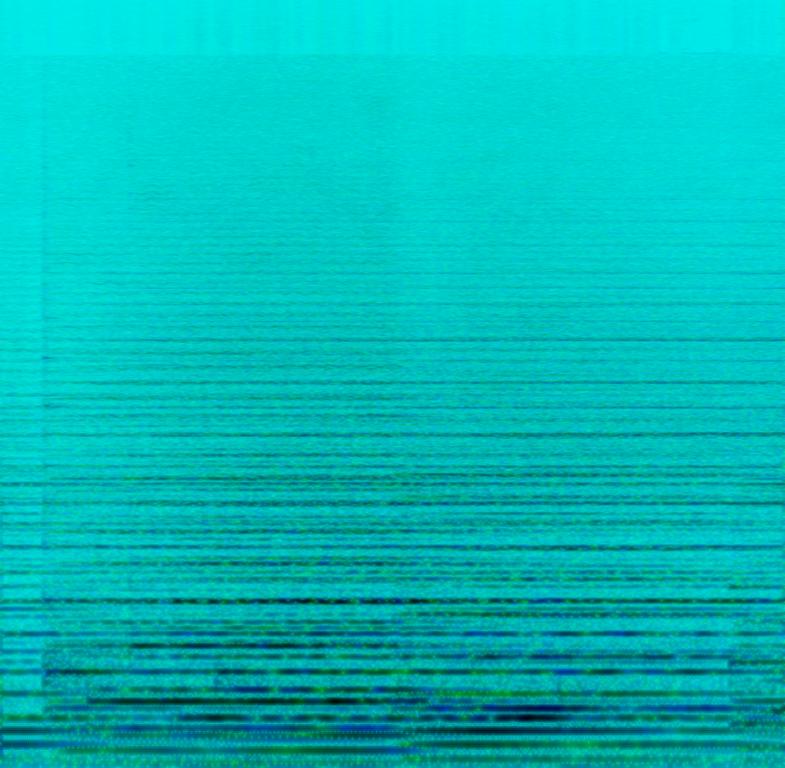
The Classical song features a wide mellow strings melody and soft plucked strings melody. It sounds mellow, soft, emotional and epic, like a background movie soundtrack.